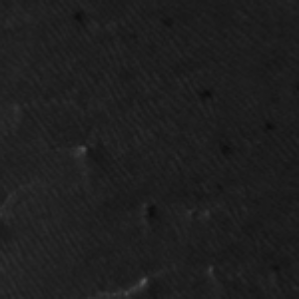
Label: frost